Question: I have run into an HTTP 500 error despite following a tutorial.
Below are the codes for the projects.
HibernateConfig
'''
package com.weesheng.config;
import java.util.Properties;
import javax.sql.DataSource;
import org.hibernate.SessionFactory;
import org.springframework.beans.factory.annotation.Autowired;
import org.springframework.context.annotation.Bean;
import org.springframework.context.annotation.ComponentScan;
import org.springframework.context.annotation.Configuration;
import org.springframework.context.annotation.PropertySource;
import org.springframework.core.env.Environment;
import org.springframework.jdbc.datasource.DriverManagerDataSource;
import org.springframework.orm.hibernate4.HibernateTransactionManager;
import org.springframework.orm.hibernate4.LocalSessionFactoryBean;
import org.springframework.transaction.annotation.EnableTransactionManagement;
@Configuration
@EnableTransactionManagement
@ComponentScan({ "com.weesheng.config" })
@PropertySource(value = { "classpath:config.properties" })
public class HibernateConfig {
@Autowired
private Environment environment;
@Bean
public LocalSessionFactoryBean sessionFactory() {
LocalSessionFactoryBean sessionFactory = new LocalSessionFactoryBean();
sessionFactory.setDataSource(dataSource());
sessionFactory.setPackagesToScan(new String[] { "com.weesheng.model" });
sessionFactory.setHibernateProperties(hibernateProperties());
return sessionFactory;
}
@Bean
public DataSource dataSource() {
DriverManagerDataSource dataSource = new DriverManagerDataSource();
dataSource.setDriverClassName(environment.getRequiredProperty("jdbc.driverClassName"));
dataSource.setUrl(environment.getRequiredProperty("jdbc.url"));
dataSource.setUsername(environment.getRequiredProperty("jdbc.username"));
dataSource.setPassword(environment.getRequiredProperty("jdbc.password"));
return dataSource;
}
private Properties hibernateProperties() {
Properties properties = new Properties();
properties.put("hibernate.dialect", environment.getRequiredProperty("hibernate.dialect"));
properties.put("hibernate.show_sql", environment.getRequiredProperty("hibernate.show_sql"));
properties.put("hibernate.format_sql", environment.getRequiredProperty("hibernate.format_sql"));
return properties;
}
@Bean
@Autowired
public HibernateTransactionManager transactionManager(SessionFactory s) {
HibernateTransactionManager txManager = new HibernateTransactionManager();
txManager.setSessionFactory(s);
return txManager;
}
}
'''
WebConfig
'''
package com.weesheng.config;
import org.springframework.context.annotation.Bean;
import org.springframework.context.annotation.ComponentScan;
import org.springframework.context.annotation.Configuration;
import org.springframework.web.servlet.config.annotation.EnableWebMvc;
import org.springframework.web.servlet.config.annotation.ResourceHandlerRegistry;
import org.springframework.web.servlet.config.annotation.WebMvcConfigurerAdapter;
import org.springframework.web.servlet.view.InternalResourceViewResolver;
import org.springframework.web.servlet.view.JstlView;
@Configuration
@EnableWebMvc
@ComponentScan(basePackages = { "com.weesheng" })
public class WebConfig extends WebMvcConfigurerAdapter {
@Override
public void addResourceHandlers(ResourceHandlerRegistry registry) {
registry.addResourceHandler("resources/**").addResourceLocations("/resources/");
}
@Bean
public InternalResourceViewResolver viewResolver(){
InternalResourceViewResolver viewResolver = new InternalResourceViewResolver();
viewResolver.setViewClass(JstlView.class);
viewResolver.setPrefix("/WEB-INF/jsp/");
viewResolver.setSuffix(".jsp");
return viewResolver;
}
}
'''
WebInitializer
'''
package com.weesheng.config;
import org.springframework.web.servlet.support.AbstractAnnotationConfigDispatcherServletInitializer;
public class WebInitializer extends AbstractAnnotationConfigDispatcherServletInitializer {
@Override
protected Class<?>[] getRootConfigClasses() {
return new Class[] { WebConfig.class };
}
@Override
protected Class<?>[] getServletConfigClasses() {
return null;
}
@Override
protected String[] getServletMappings() {
return new String[] { "/" };
}
}
'''
CouponController
'''
package com.weesheng.controller;
import java.util.List;
import org.springframework.beans.factory.annotation.Autowired;
import org.springframework.stereotype.Controller;
import org.springframework.web.bind.annotation.ModelAttribute;
import org.springframework.web.bind.annotation.PathVariable;
import org.springframework.web.bind.annotation.RequestMapping;
import org.springframework.web.bind.annotation.RequestMethod;
import org.springframework.web.servlet.ModelAndView;
import com.weesheng.model.Coupon;
import com.weesheng.service.CouponService;
@Controller
@RequestMapping(value = "/coupon")
public class CouponController {
@Autowired
CouponService couponService;
@RequestMapping(value = "/list", method = RequestMethod.GET)
public ModelAndView list() {
ModelAndView model = new ModelAndView("coupon/list");
List<Coupon> list = couponService.listAllCoupons();
model.addObject("list", list);
return model;
}
@RequestMapping(value = "/update/{id}", method = RequestMethod.GET)
public ModelAndView update(@PathVariable("id") int id) {
ModelAndView model = new ModelAndView("coupon/form");
Coupon coupon = couponService.findcouponById(id);
model.addObject("couponForm", coupon);
return model;
}
@RequestMapping(value = "/delete/{id}", method = RequestMethod.GET)
public ModelAndView delete(@PathVariable("id") int id) {
couponService.deletecoupon(id);
return new ModelAndView("redirect:/coupon/list");
}
@RequestMapping(value = "/add", method = RequestMethod.GET)
public ModelAndView add() {
ModelAndView model = new ModelAndView("coupon/form");
Coupon coupon = new Coupon();
model.addObject("couponForm", coupon);
return model;
}
@RequestMapping(value = "/save", method = RequestMethod.POST)
public ModelAndView save(@ModelAttribute("couponForm") Coupon coupon) {
couponService.saveOrUpdate(coupon);
return new ModelAndView("redirect:/coupon/list");
}
}
'''
CouponDao
'''
package com.weesheng.dao;
import java.util.List;
import com.weesheng.model.Coupon;
public interface CouponDao {
public List<Coupon> listAllcoupons();
public void saveOrUpdate(Coupon coupon);
public Coupon findcouponById(int id);
public void deletecoupon(int id);
}
'''
CouponDaoImpl
'''
package com.weesheng.dao;
import java.util.List;
import org.hibernate.Criteria;
import org.hibernate.Session;
import org.hibernate.SessionFactory;
import org.springframework.beans.factory.annotation.Autowired;
import org.springframework.stereotype.Repository;
import com.weesheng.model.Coupon;
@Repository
public class CouponDaoImpl implements CouponDao {
@Autowired
private SessionFactory sessionFactory;
protected Session getSession() {
return sessionFactory.getCurrentSession();
}
@SuppressWarnings("unchecked")
public List<Coupon> listAllcoupons() {
Criteria criteria = getSession().createCriteria(Coupon.class);
return (List<Coupon>) criteria.list();
}
public void saveOrUpdate(Coupon coupon) {
getSession().saveOrUpdate(coupon);
}
public Coupon findcouponById(int id) {
Coupon coupon = (Coupon) getSession().get(Coupon.class, id);
return coupon;
}
public void deletecoupon(int id) {
Coupon coupon = (Coupon) getSession().get(Coupon.class, id);
getSession().delete(coupon);
}
}
'''
Coupon
'''
package com.weesheng.model;
import javax.persistence.Column;
import javax.persistence.Entity;
import javax.persistence.GeneratedValue;
import javax.persistence.GenerationType;
import javax.persistence.Id;
import javax.persistence.Table;
@Entity
@Table(name = "coupon")
public class Coupon {
@Id
@GeneratedValue(strategy = GenerationType.IDENTITY)
private int id;
@Column(name = "currency")
private String Currency;
@Column(name = "times")
private String times;
public int getId() {
return id;
}
public void setId(int id) {
this.id = id;
}
public String getCurrency() {
return Currency;
}
public void setCurrency(String currency) {
Currency = currency;
}
public String getTimes() {
return times;
}
public void setTimes(String times) {
this.times = times;
}
}
'''
CouponService
'''
package com.weesheng.service;
import java.util.List;
import com.weesheng.model.Coupon;
public interface CouponService {
public List<Coupon> listAllCoupons();
public void saveOrUpdate(Coupon coupon);
public Coupon findcouponById(int id);
public void deletecoupon(int id);
}
'''
CouponServiceImpl
'''
package com.weesheng.service;
import java.util.List;
import javax.transaction.Transactional;
import org.springframework.beans.factory.annotation.Autowired;
import org.springframework.stereotype.Service;
import com.weesheng.dao.CouponDao;
import com.weesheng.model.Coupon;
@Service
@Transactional
public class CouponServiceImpl implements CouponService {
CouponDao couponDao;
@Autowired
public void setCouponDao(CouponDao couponDao) {
this.couponDao = couponDao;
}
public List<Coupon> listAllCoupons() {
return couponDao.listAllcoupons();
}
public void saveOrUpdate(Coupon coupon) {
couponDao.saveOrUpdate(coupon);
}
public Coupon findcouponById(int id) {
return couponDao.findcouponById(id);
}
public void deletecoupon(int id) {
couponDao.deletecoupon(id);
}
}
'''
config.properties
'''
jdbc.driverClassName = com.mysql.jdbc.Driver
jdbc.url = jdbc:mysql://localhost:3306/springmvc
jdbc.username = root
jdbc.password = root
hibernate.dialect = org.hibernate.dialect.MySQLDialect
hibernate.show_sql = true
hibernate.format_sql = false
'''
Error
'''
HTTP Status 500 - Internal Server Error
Type Exception Report
Message Request processing failed; nested exception is org.springframework.transaction.CannotCreateTransactionException: Could not open Hibernate Session for transaction; nested exception is org.hibernate.exception.GenericJDBCException: Could not open connection
Description The server encountered an unexpected condition that prevented it from fulfilling the request.
Exception
org.springframework.web.util.NestedServletException: Request processing failed; nested exception is org.springframework.transaction.CannotCreateTransactionException: Could not open Hibernate Session for transaction; nested exception is org.hibernate.exception.GenericJDBCException: Could not open connection
org.springframework.web.servlet.FrameworkServlet.processRequest(FrameworkServlet.java:982)
org.springframework.web.servlet.FrameworkServlet.doGet(FrameworkServlet.java:861)
javax.servlet.http.HttpServlet.service(HttpServlet.java:634)
org.springframework.web.servlet.FrameworkServlet.service(FrameworkServlet.java:846)
javax.servlet.http.HttpServlet.service(HttpServlet.java:741)
org.apache.tomcat.websocket.server.WsFilter.doFilter(WsFilter.java:53)
Root Cause
org.springframework.transaction.CannotCreateTransactionException: Could not open Hibernate Session for transaction; nested exception is org.hibernate.exception.GenericJDBCException: Could not open connection
org.springframework.orm.hibernate4.HibernateTransactionManager.doBegin(HibernateTransactionManager.java:544)
org.springframework.transaction.support.AbstractPlatformTransactionManager.getTransaction(AbstractPlatformTransactionManager.java:373)
org.springframework.transaction.interceptor.TransactionAspectSupport.createTransactionIfNecessary(TransactionAspectSupport.java:427)
org.springframework.transaction.interceptor.TransactionAspectSupport.invokeWithinTransaction(TransactionAspectSupport.java:276)
org.springframework.transaction.interceptor.TransactionInterceptor.invoke(TransactionInterceptor.java:96)
org.springframework.aop.framework.ReflectiveMethodInvocation.proceed(ReflectiveMethodInvocation.java:179)
org.springframework.aop.framework.JdkDynamicAopProxy.invoke(JdkDynamicAopProxy.java:213)
com.sun.proxy.$Proxy34.listAllCoupons(Unknown Source)
com.weesheng.controller.CouponController.list(CouponController.java:26)
java.base/jdk.internal.reflect.NativeMethodAccessorImpl.invoke0(Native Method)
java.base/jdk.internal.reflect.NativeMethodAccessorImpl.invoke(NativeMethodAccessorImpl.java:62)
java.base/jdk.internal.reflect.DelegatingMethodAccessorImpl.invoke(DelegatingMethodAccessorImpl.java:43)
java.base/java.lang.reflect.Method.invoke(Method.java:567)
org.springframework.web.method.support.InvocableHandlerMethod.doInvoke(InvocableHandlerMethod.java:221)
org.springframework.web.method.support.InvocableHandlerMethod.invokeForRequest(InvocableHandlerMethod.java:136)
org.springframework.web.servlet.mvc.method.annotation.ServletInvocableHandlerMethod.invokeAndHandle(ServletInvocableHandlerMethod.java:114)
org.springframework.web.servlet.mvc.method.annotation.RequestMappingHandlerAdapter.invokeHandlerMethod(RequestMappingHandlerAdapter.java:827)
org.springframework.web.servlet.mvc.method.annotation.RequestMappingHandlerAdapter.handleInternal(RequestMappingHandlerAdapter.java:738)
org.springframework.web.servlet.mvc.method.AbstractHandlerMethodAdapter.handle(AbstractHandlerMethodAdapter.java:85)
org.springframework.web.servlet.DispatcherServlet.doDispatch(DispatcherServlet.java:963)
org.springframework.web.servlet.DispatcherServlet.doService(DispatcherServlet.java:897)
org.springframework.web.servlet.FrameworkServlet.processRequest(FrameworkServlet.java:970)
org.springframework.web.servlet.FrameworkServlet.doGet(FrameworkServlet.java:861)
javax.servlet.http.HttpServlet.service(HttpServlet.java:634)
org.springframework.web.servlet.FrameworkServlet.service(FrameworkServlet.java:846)
javax.servlet.http.HttpServlet.service(HttpServlet.java:741)
org.apache.tomcat.websocket.server.WsFilter.doFilter(WsFilter.java:53)
Root Cause
org.hibernate.exception.GenericJDBCException: Could not open connection
org.hibernate.exception.internal.StandardSQLExceptionConverter.convert(StandardSQLExceptionConverter.java:54)
org.hibernate.engine.jdbc.spi.SqlExceptionHelper.convert(SqlExceptionHelper.java:126)
org.hibernate.engine.jdbc.spi.SqlExceptionHelper.convert(SqlExceptionHelper.java:112)
org.hibernate.engine.jdbc.internal.LogicalConnectionImpl.obtainConnection(LogicalConnectionImpl.java:235)
org.hibernate.engine.jdbc.internal.LogicalConnectionImpl.getConnection(LogicalConnectionImpl.java:171)
org.hibernate.internal.SessionImpl.connection(SessionImpl.java:450)
org.springframework.orm.hibernate4.HibernateTransactionManager.doBegin(HibernateTransactionManager.java:450)
org.springframework.transaction.support.AbstractPlatformTransactionManager.getTransaction(AbstractPlatformTransactionManager.java:373)
org.springframework.transaction.interceptor.TransactionAspectSupport.createTransactionIfNecessary(TransactionAspectSupport.java:427)
org.springframework.transaction.interceptor.TransactionAspectSupport.invokeWithinTransaction(TransactionAspectSupport.java:276)
org.springframework.transaction.interceptor.TransactionInterceptor.invoke(TransactionInterceptor.java:96)
org.springframework.aop.framework.ReflectiveMethodInvocation.proceed(ReflectiveMethodInvocation.java:179)
org.springframework.aop.framework.JdkDynamicAopProxy.invoke(JdkDynamicAopProxy.java:213)
com.sun.proxy.$Proxy34.listAllCoupons(Unknown Source)
com.weesheng.controller.CouponController.list(CouponController.java:26)
java.base/jdk.internal.reflect.NativeMethodAccessorImpl.invoke0(Native Method)
java.base/jdk.internal.reflect.NativeMethodAccessorImpl.invoke(NativeMethodAccessorImpl.java:62)
java.base/jdk.internal.reflect.DelegatingMethodAccessorImpl.invoke(DelegatingMethodAccessorImpl.java:43)
java.base/java.lang.reflect.Method.invoke(Method.java:567)
org.springframework.web.method.support.InvocableHandlerMethod.doInvoke(InvocableHandlerMethod.java:221)
org.springframework.web.method.support.InvocableHandlerMethod.invokeForRequest(InvocableHandlerMethod.java:136)
org.springframework.web.servlet.mvc.method.annotation.ServletInvocableHandlerMethod.invokeAndHandle(ServletInvocableHandlerMethod.java:114)
org.springframework.web.servlet.mvc.method.annotation.RequestMappingHandlerAdapter.invokeHandlerMethod(RequestMappingHandlerAdapter.java:827)
org.springframework.web.servlet.mvc.method.annotation.RequestMappingHandlerAdapter.handleInternal(RequestMappingHandlerAdapter.java:738)
org.springframework.web.servlet.mvc.method.AbstractHandlerMethodAdapter.handle(AbstractHandlerMethodAdapter.java:85)
org.springframework.web.servlet.DispatcherServlet.doDispatch(DispatcherServlet.java:963)
org.springframework.web.servlet.DispatcherServlet.doService(DispatcherServlet.java:897)
org.springframework.web.servlet.FrameworkServlet.processRequest(FrameworkServlet.java:970)
org.springframework.web.servlet.FrameworkServlet.doGet(FrameworkServlet.java:861)
javax.servlet.http.HttpServlet.service(HttpServlet.java:634)
org.springframework.web.servlet.FrameworkServlet.service(FrameworkServlet.java:846)
javax.servlet.http.HttpServlet.service(HttpServlet.java:741)
org.apache.tomcat.websocket.server.WsFilter.doFilter(WsFilter.java:53)
Root Cause
java.sql.SQLException: The server time zone value 'Malay Peninsula Standard Time' is unrecognized or represents more than one time zone. You must configure either the server or JDBC driver (via the 'serverTimezone' configuration property) to use a more specifc time zone value if you want to utilize time zone support.
com.mysql.cj.jdbc.exceptions.SQLError.createSQLException(SQLError.java:129)
com.mysql.cj.jdbc.exceptions.SQLError.createSQLException(SQLError.java:97)
com.mysql.cj.jdbc.exceptions.SQLError.createSQLException(SQLError.java:89)
com.mysql.cj.jdbc.exceptions.SQLError.createSQLException(SQLError.java:63)
com.mysql.cj.jdbc.exceptions.SQLError.createSQLException(SQLError.java:73)
com.mysql.cj.jdbc.exceptions.SQLExceptionsMapping.translateException(SQLExceptionsMapping.java:76)
com.mysql.cj.jdbc.ConnectionImpl.createNewIO(ConnectionImpl.java:836)
com.mysql.cj.jdbc.ConnectionImpl.<init>(ConnectionImpl.java:456)
com.mysql.cj.jdbc.ConnectionImpl.getInstance(ConnectionImpl.java:246)
com.mysql.cj.jdbc.NonRegisteringDriver.connect(NonRegisteringDriver.java:197)
java.sql/java.sql.DriverManager.getConnection(DriverManager.java:677)
java.sql/java.sql.DriverManager.getConnection(DriverManager.java:189)
org.springframework.jdbc.datasource.DriverManagerDataSource.getConnectionFromDriverManager(DriverManagerDataSource.java:153)
org.springframework.jdbc.datasource.DriverManagerDataSource.getConnectionFromDriver(DriverManagerDataSource.java:144)
org.springframework.jdbc.datasource.AbstractDriverBasedDataSource.getConnectionFromDriver(AbstractDriverBasedDataSource.java:155)
org.springframework.jdbc.datasource.AbstractDriverBasedDataSource.getConnection(AbstractDriverBasedDataSource.java:120)
org.hibernate.engine.jdbc.connections.internal.DatasourceConnectionProviderImpl.getConnection(DatasourceConnectionProviderImpl.java:139)
org.hibernate.internal.AbstractSessionImpl$NonContextualJdbcConnectionAccess.obtainConnection(AbstractSessionImpl.java:380)
org.hibernate.engine.jdbc.internal.LogicalConnectionImpl.obtainConnection(LogicalConnectionImpl.java:228)
org.hibernate.engine.jdbc.internal.LogicalConnectionImpl.getConnection(LogicalConnectionImpl.java:171)
org.hibernate.internal.SessionImpl.connection(SessionImpl.java:450)
org.springframework.orm.hibernate4.HibernateTransactionManager.doBegin(HibernateTransactionManager.java:450)
org.springframework.transaction.support.AbstractPlatformTransactionManager.getTransaction(AbstractPlatformTransactionManager.java:373)
org.springframework.transaction.interceptor.TransactionAspectSupport.createTransactionIfNecessary(TransactionAspectSupport.java:427)
org.springframework.transaction.interceptor.TransactionAspectSupport.invokeWithinTransaction(TransactionAspectSupport.java:276)
org.springframework.transaction.interceptor.TransactionInterceptor.invoke(TransactionInterceptor.java:96)
org.springframework.aop.framework.ReflectiveMethodInvocation.proceed(ReflectiveMethodInvocation.java:179)
org.springframework.aop.framework.JdkDynamicAopProxy.invoke(JdkDynamicAopProxy.java:213)
com.sun.proxy.$Proxy34.listAllCoupons(Unknown Source)
com.weesheng.controller.CouponController.list(CouponController.java:26)
java.base/jdk.internal.reflect.NativeMethodAccessorImpl.invoke0(Native Method)
java.base/jdk.internal.reflect.NativeMethodAccessorImpl.invoke(NativeMethodAccessorImpl.java:62)
java.base/jdk.internal.reflect.DelegatingMethodAccessorImpl.invoke(DelegatingMethodAccessorImpl.java:43)
java.base/java.lang.reflect.Method.invoke(Method.java:567)
org.springframework.web.method.support.InvocableHandlerMethod.doInvoke(InvocableHandlerMethod.java:221)
org.springframework.web.method.support.InvocableHandlerMethod.invokeForRequest(InvocableHandlerMethod.java:136)
org.springframework.web.servlet.mvc.method.annotation.ServletInvocableHandlerMethod.invokeAndHandle(ServletInvocableHandlerMethod.java:114)
org.springframework.web.servlet.mvc.method.annotation.RequestMappingHandlerAdapter.invokeHandlerMethod(RequestMappingHandlerAdapter.java:827)
org.springframework.web.servlet.mvc.method.annotation.RequestMappingHandlerAdapter.handleInternal(RequestMappingHandlerAdapter.java:738)
org.springframework.web.servlet.mvc.method.AbstractHandlerMethodAdapter.handle(AbstractHandlerMethodAdapter.java:85)
org.springframework.web.servlet.DispatcherServlet.doDispatch(DispatcherServlet.java:963)
org.springframework.web.servlet.DispatcherServlet.doService(DispatcherServlet.java:897)
org.springframework.web.servlet.FrameworkServlet.processRequest(FrameworkServlet.java:970)
org.springframework.web.servlet.FrameworkServlet.doGet(FrameworkServlet.java:861)
javax.servlet.http.HttpServlet.service(HttpServlet.java:634)
org.springframework.web.servlet.FrameworkServlet.service(FrameworkServlet.java:846)
javax.servlet.http.HttpServlet.service(HttpServlet.java:741)
org.apache.tomcat.websocket.server.WsFilter.doFilter(WsFilter.java:53)
Root Cause
com.mysql.cj.exceptions.InvalidConnectionAttributeException: The server time zone value 'Malay Peninsula Standard Time' is unrecognized or represents more than one time zone. You must configure either the server or JDBC driver (via the 'serverTimezone' configuration property) to use a more specifc time zone value if you want to utilize time zone support.
java.base/jdk.internal.reflect.NativeConstructorAccessorImpl.newInstance0(Native Method)
java.base/jdk.internal.reflect.NativeConstructorAccessorImpl.newInstance(NativeConstructorAccessorImpl.java:62)
java.base/jdk.internal.reflect.DelegatingConstructorAccessorImpl.newInstance(DelegatingConstructorAccessorImpl.java:45)
java.base/java.lang.reflect.Constructor.newInstanceWithCaller(Constructor.java:500)
java.base/java.lang.reflect.Constructor.newInstance(Constructor.java:481)
com.mysql.cj.exceptions.ExceptionFactory.createException(ExceptionFactory.java:61)
com.mysql.cj.exceptions.ExceptionFactory.createException(ExceptionFactory.java:85)
com.mysql.cj.util.TimeUtil.getCanonicalTimezone(TimeUtil.java:132)
com.mysql.cj.protocol.a.NativeProtocol.configureTimezone(NativeProtocol.java:2118)
com.mysql.cj.protocol.a.NativeProtocol.initServerSession(NativeProtocol.java:2142)
com.mysql.cj.jdbc.ConnectionImpl.initializePropsFromServer(ConnectionImpl.java:1310)
com.mysql.cj.jdbc.ConnectionImpl.connectOneTryOnly(ConnectionImpl.java:967)
com.mysql.cj.jdbc.ConnectionImpl.createNewIO(ConnectionImpl.java:826)
com.mysql.cj.jdbc.ConnectionImpl.<init>(ConnectionImpl.java:456)
com.mysql.cj.jdbc.ConnectionImpl.getInstance(ConnectionImpl.java:246)
com.mysql.cj.jdbc.NonRegisteringDriver.connect(NonRegisteringDriver.java:197)
java.sql/java.sql.DriverManager.getConnection(DriverManager.java:677)
java.sql/java.sql.DriverManager.getConnection(DriverManager.java:189)
org.springframework.jdbc.datasource.DriverManagerDataSource.getConnectionFromDriverManager(DriverManagerDataSource.java:153)
org.springframework.jdbc.datasource.DriverManagerDataSource.getConnectionFromDriver(DriverManagerDataSource.java:144)
org.springframework.jdbc.datasource.AbstractDriverBasedDataSource.getConnectionFromDriver(AbstractDriverBasedDataSource.java:155)
org.springframework.jdbc.datasource.AbstractDriverBasedDataSource.getConnection(AbstractDriverBasedDataSource.java:120)
org.hibernate.engine.jdbc.connections.internal.DatasourceConnectionProviderImpl.getConnection(DatasourceConnectionProviderImpl.java:139)
org.hibernate.internal.AbstractSessionImpl$NonContextualJdbcConnectionAccess.obtainConnection(AbstractSessionImpl.java:380)
org.hibernate.engine.jdbc.internal.LogicalConnectionImpl.obtainConnection(LogicalConnectionImpl.java:228)
org.hibernate.engine.jdbc.internal.LogicalConnectionImpl.getConnection(LogicalConnectionImpl.java:171)
org.hibernate.internal.SessionImpl.connection(SessionImpl.java:450)
org.springframework.orm.hibernate4.HibernateTransactionManager.doBegin(HibernateTransactionManager.java:450)
org.springframework.transaction.support.AbstractPlatformTransactionManager.getTransaction(AbstractPlatformTransactionManager.java:373)
org.springframework.transaction.interceptor.TransactionAspectSupport.createTransactionIfNecessary(TransactionAspectSupport.java:427)
org.springframework.transaction.interceptor.TransactionAspectSupport.invokeWithinTransaction(TransactionAspectSupport.java:276)
org.springframework.transaction.interceptor.TransactionInterceptor.invoke(TransactionInterceptor.java:96)
org.springframework.aop.framework.ReflectiveMethodInvocation.proceed(ReflectiveMethodInvocation.java:179)
org.springframework.aop.framework.JdkDynamicAopProxy.invoke(JdkDynamicAopProxy.java:213)
com.sun.proxy.$Proxy34.listAllCoupons(Unknown Source)
com.weesheng.controller.CouponController.list(CouponController.java:26)
java.base/jdk.internal.reflect.NativeMethodAccessorImpl.invoke0(Native Method)
java.base/jdk.internal.reflect.NativeMethodAccessorImpl.invoke(NativeMethodAccessorImpl.java:62)
java.base/jdk.internal.reflect.DelegatingMethodAccessorImpl.invoke(DelegatingMethodAccessorImpl.java:43)
java.base/java.lang.reflect.Method.invoke(Method.java:567)
org.springframework.web.method.support.InvocableHandlerMethod.doInvoke(InvocableHandlerMethod.java:221)
org.springframework.web.method.support.InvocableHandlerMethod.invokeForRequest(InvocableHandlerMethod.java:136)
org.springframework.web.servlet.mvc.method.annotation.ServletInvocableHandlerMethod.invokeAndHandle(ServletInvocableHandlerMethod.java:114)
org.springframework.web.servlet.mvc.method.annotation.RequestMappingHandlerAdapter.invokeHandlerMethod(RequestMappingHandlerAdapter.java:827)
org.springframework.web.servlet.mvc.method.annotation.RequestMappingHandlerAdapter.handleInternal(RequestMappingHandlerAdapter.java:738)
org.springframework.web.servlet.mvc.method.AbstractHandlerMethodAdapter.handle(AbstractHandlerMethodAdapter.java:85)
org.springframework.web.servlet.DispatcherServlet.doDispatch(DispatcherServlet.java:963)
org.springframework.web.servlet.DispatcherServlet.doService(DispatcherServlet.java:897)
org.springframework.web.servlet.FrameworkServlet.processRequest(FrameworkServlet.java:970)
org.springframework.web.servlet.FrameworkServlet.doGet(FrameworkServlet.java:861)
javax.servlet.http.HttpServlet.service(HttpServlet.java:634)
org.springframework.web.servlet.FrameworkServlet.service(FrameworkServlet.java:846)
javax.servlet.http.HttpServlet.service(HttpServlet.java:741)
org.apache.tomcat.websocket.server.WsFilter.doFilter(WsFilter.java:53)
Note The full stack trace of the root cause is available in the server logs.
'''

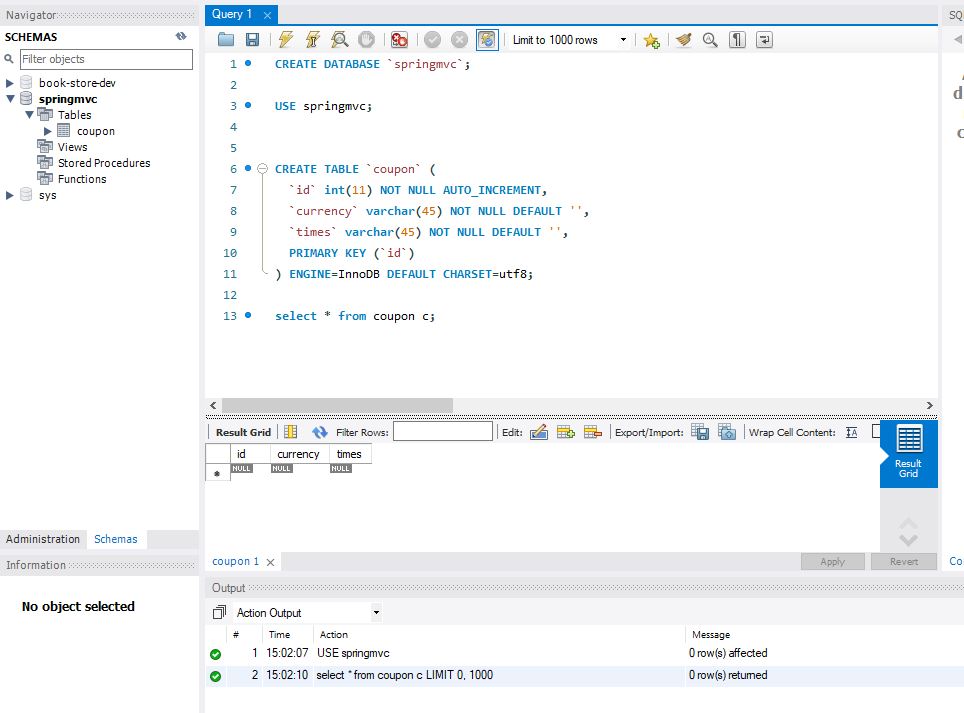
Answer: Your actual error is this:
'''
The server time zone value 'Malay Peninsula Standard Time' is unrecognized or represents more than one time zone. You must configure either the server or JDBC driver (via the 'serverTimezone' configuration property) to use a more specifc time zone value if you want to utilize time zone support.
'''
As it says, you either need to configure your server with the correct timezone. Or set the "serverTimezone" property on your JDBC driver URL. Example:
'''
jdbc:mysql://localhost/db?serverTimezone=UTC
'''